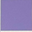
Piece: xx